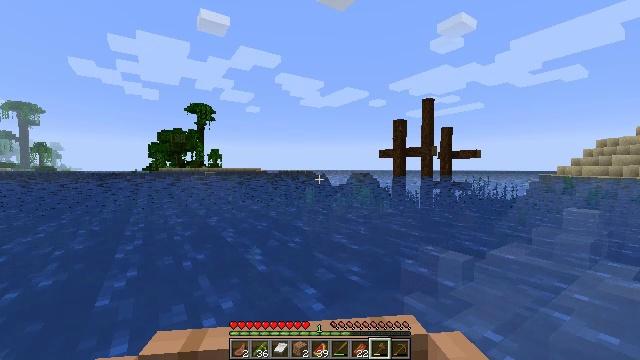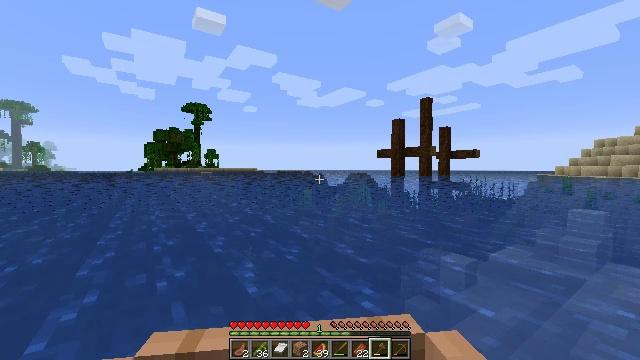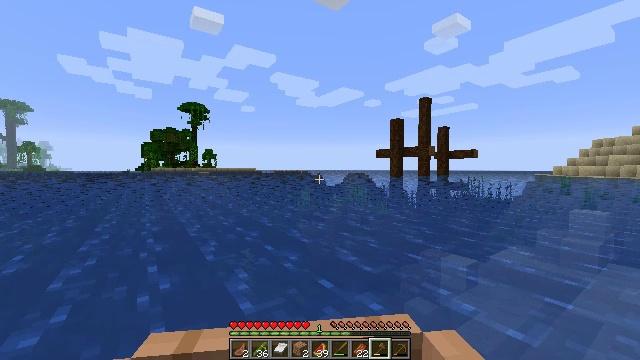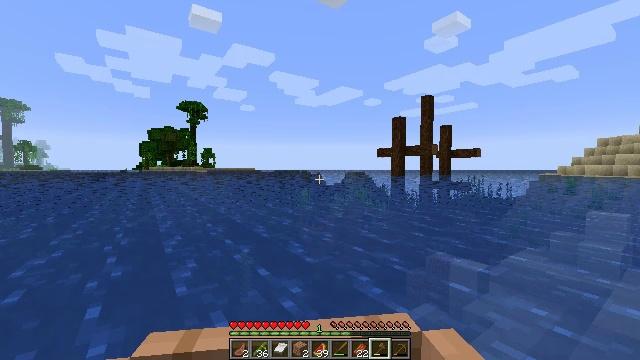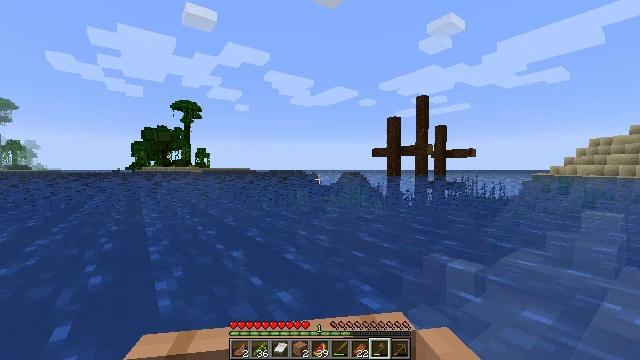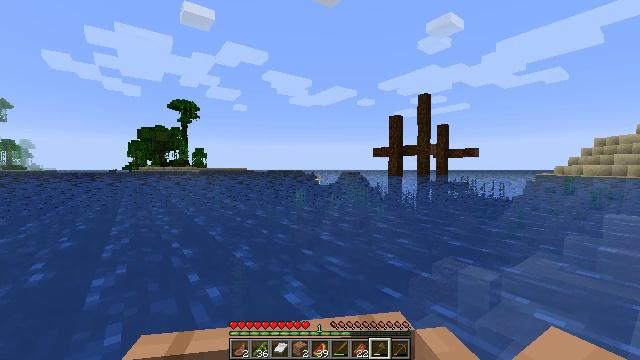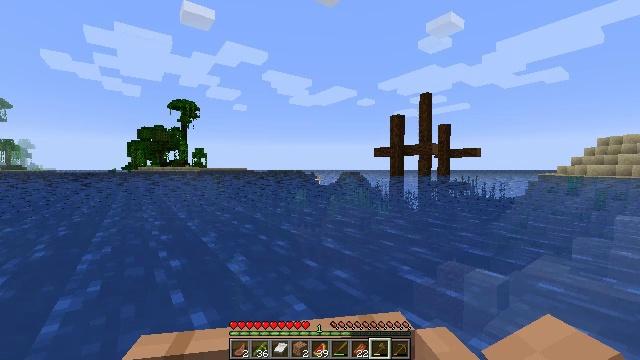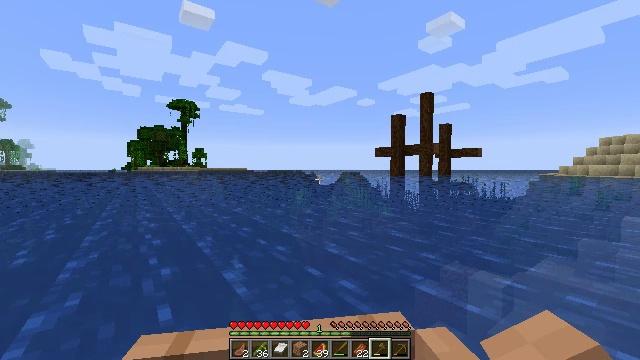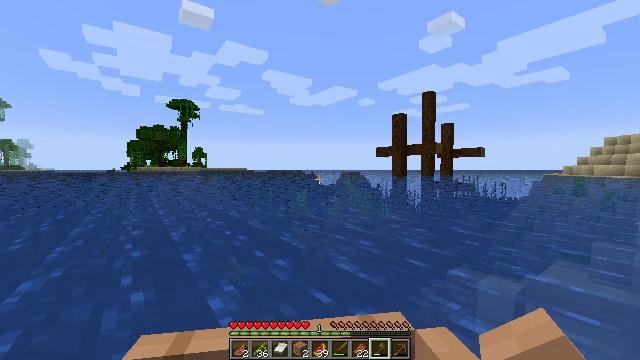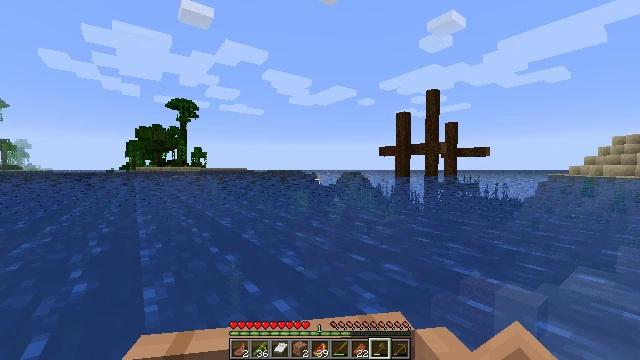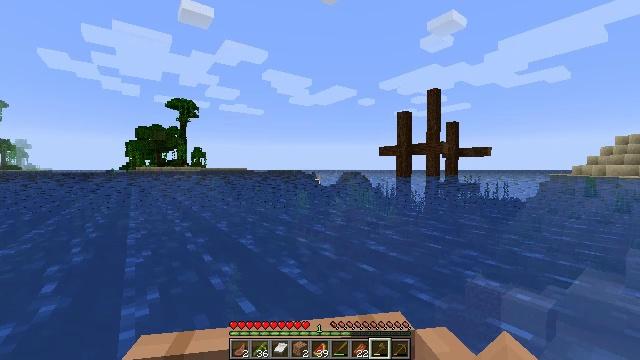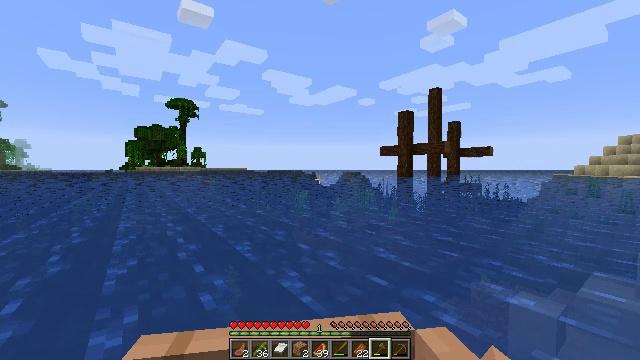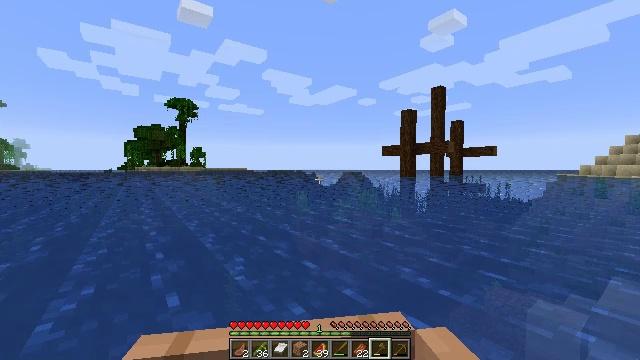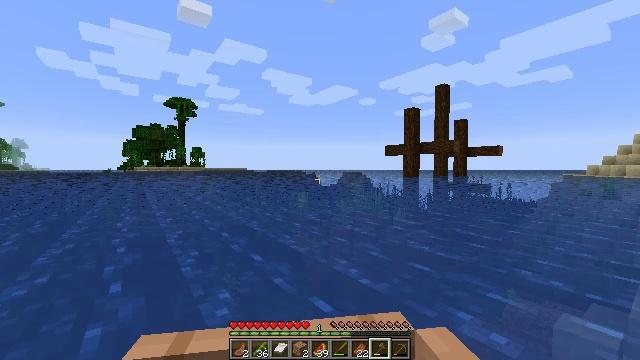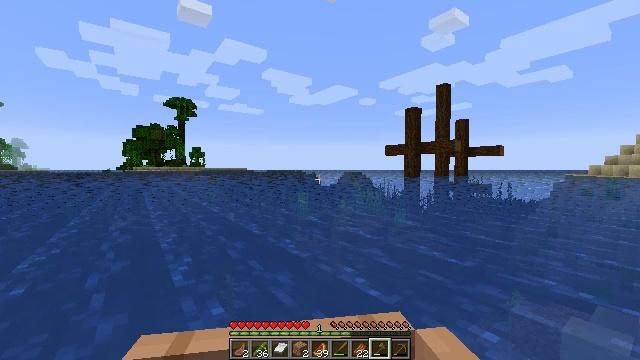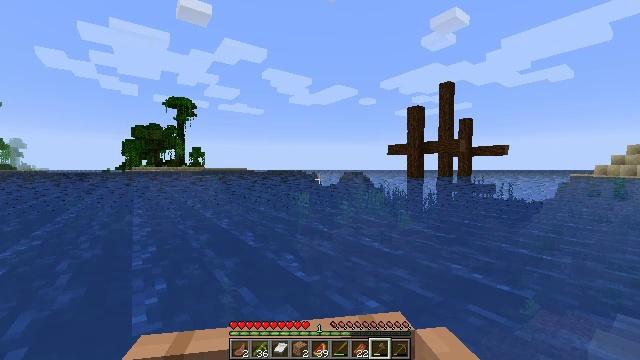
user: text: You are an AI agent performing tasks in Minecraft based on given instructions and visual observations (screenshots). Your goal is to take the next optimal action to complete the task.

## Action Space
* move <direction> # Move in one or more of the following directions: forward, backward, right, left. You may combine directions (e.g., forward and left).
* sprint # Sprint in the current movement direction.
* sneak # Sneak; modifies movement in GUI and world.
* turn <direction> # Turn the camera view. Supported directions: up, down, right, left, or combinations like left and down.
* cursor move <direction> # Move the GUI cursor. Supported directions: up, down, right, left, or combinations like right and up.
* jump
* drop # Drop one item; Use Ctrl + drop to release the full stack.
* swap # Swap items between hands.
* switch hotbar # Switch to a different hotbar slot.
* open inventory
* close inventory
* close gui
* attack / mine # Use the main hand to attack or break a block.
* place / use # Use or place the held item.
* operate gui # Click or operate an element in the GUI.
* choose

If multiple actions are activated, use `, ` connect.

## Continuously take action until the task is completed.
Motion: motion action
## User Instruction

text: Collect kelp plant from the sea.
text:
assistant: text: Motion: move forward
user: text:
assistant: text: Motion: move forward
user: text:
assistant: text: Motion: move forward
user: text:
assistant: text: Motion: move forward, turn right
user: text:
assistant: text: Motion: move forward
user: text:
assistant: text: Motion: move forward
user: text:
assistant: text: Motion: move forward
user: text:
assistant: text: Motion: move forward
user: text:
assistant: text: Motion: move forward
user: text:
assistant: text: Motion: move forward
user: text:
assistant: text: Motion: move forward
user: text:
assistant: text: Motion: move forward
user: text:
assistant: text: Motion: move forward
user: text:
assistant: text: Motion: move forward
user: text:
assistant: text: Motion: move forward
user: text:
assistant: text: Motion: move forward
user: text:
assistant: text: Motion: move forward
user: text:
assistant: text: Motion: move forward
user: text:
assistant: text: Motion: move forward
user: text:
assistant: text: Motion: move forward
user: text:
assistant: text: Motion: move forward
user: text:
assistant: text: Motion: move forward
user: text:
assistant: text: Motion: move forward, turn right
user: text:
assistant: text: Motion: move forward, turn right
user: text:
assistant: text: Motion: move forward
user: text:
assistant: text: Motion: move forward, turn right
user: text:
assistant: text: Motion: move forward, turn right
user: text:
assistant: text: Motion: move forward
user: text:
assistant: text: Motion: move forward, turn right
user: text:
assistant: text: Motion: move forward, turn right